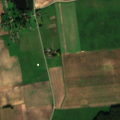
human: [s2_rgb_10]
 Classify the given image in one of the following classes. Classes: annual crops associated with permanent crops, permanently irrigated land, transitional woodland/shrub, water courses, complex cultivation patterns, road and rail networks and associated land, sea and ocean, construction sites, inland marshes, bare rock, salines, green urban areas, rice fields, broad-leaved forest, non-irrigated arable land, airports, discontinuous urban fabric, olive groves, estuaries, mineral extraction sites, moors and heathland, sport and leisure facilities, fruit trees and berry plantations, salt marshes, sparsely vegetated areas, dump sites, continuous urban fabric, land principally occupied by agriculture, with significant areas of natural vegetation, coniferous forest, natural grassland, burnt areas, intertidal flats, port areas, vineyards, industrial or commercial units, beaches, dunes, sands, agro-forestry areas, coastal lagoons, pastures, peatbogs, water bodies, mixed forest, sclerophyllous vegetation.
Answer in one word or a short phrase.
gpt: non-irrigated arable land, complex cultivation patterns, coniferous forest